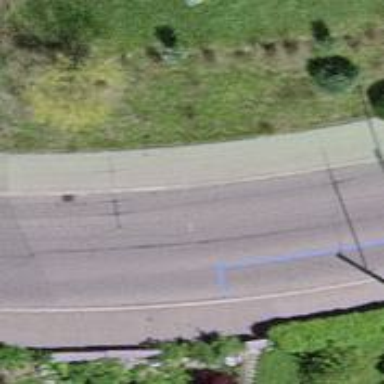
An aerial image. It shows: Tertiary road with asphalt surface and trolley wires.